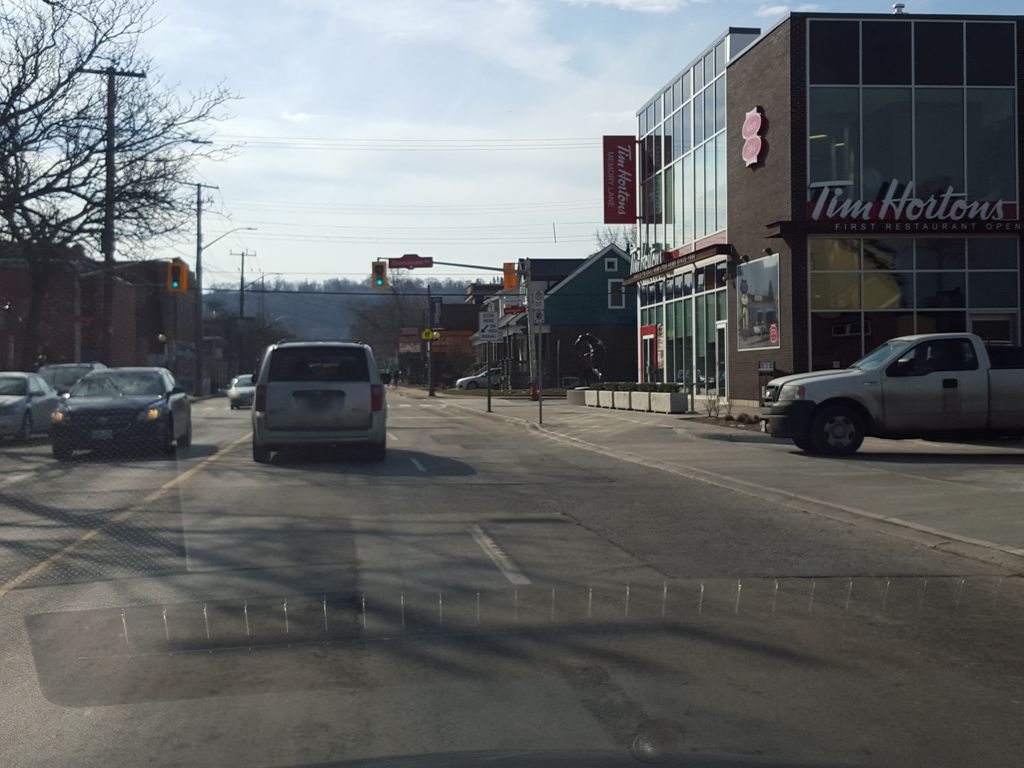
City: hamilton